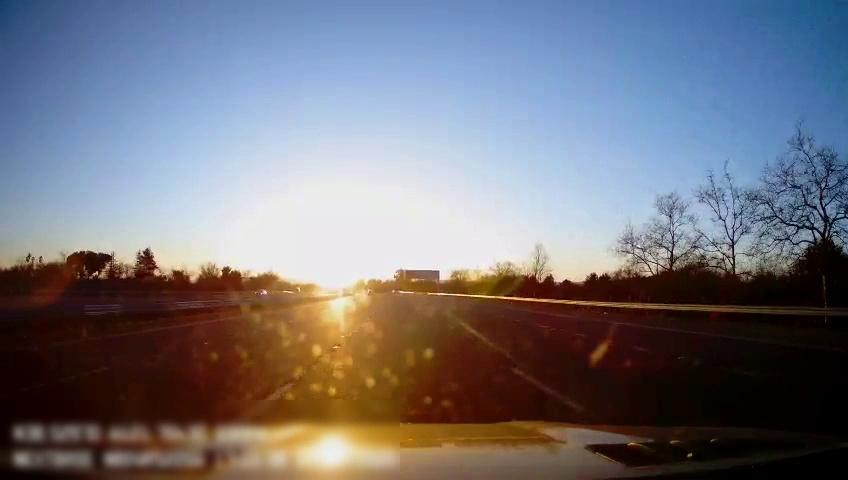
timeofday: Day
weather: Sunny
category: Drivable Space
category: Drivable Space
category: Vehicles | Car
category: Lanes | Alternate Lane
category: Lanes | Alternate Lane
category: Lanes | Current Lane
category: Lanes | Current Lane
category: Lanes | Alternate Lane
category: Lanes | Alternate Lane